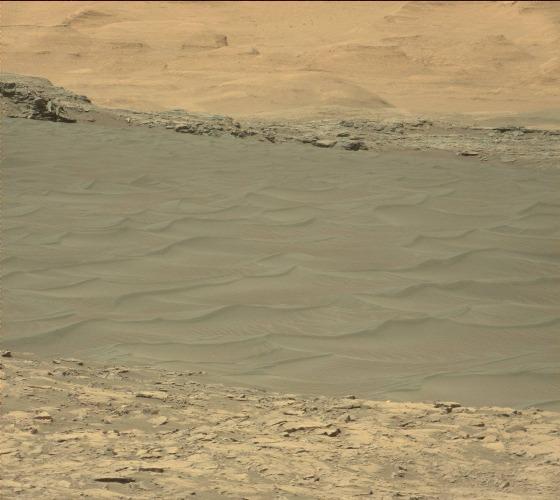
Terrain classes present: Bedrock, Gravel / Sand / Soil, Shadow